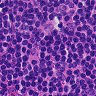
Metastatic tissue present: no